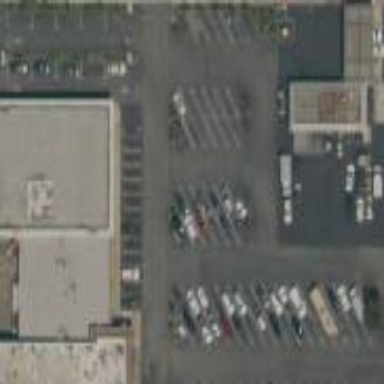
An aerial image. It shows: Parking area.